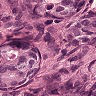
Metastatic tissue present: yes